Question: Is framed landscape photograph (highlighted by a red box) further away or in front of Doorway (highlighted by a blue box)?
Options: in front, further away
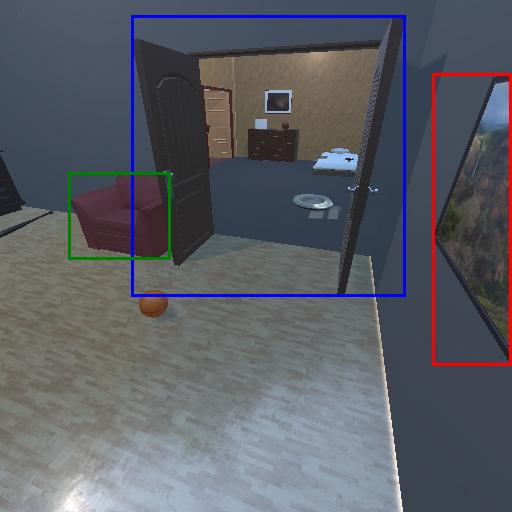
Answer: in front